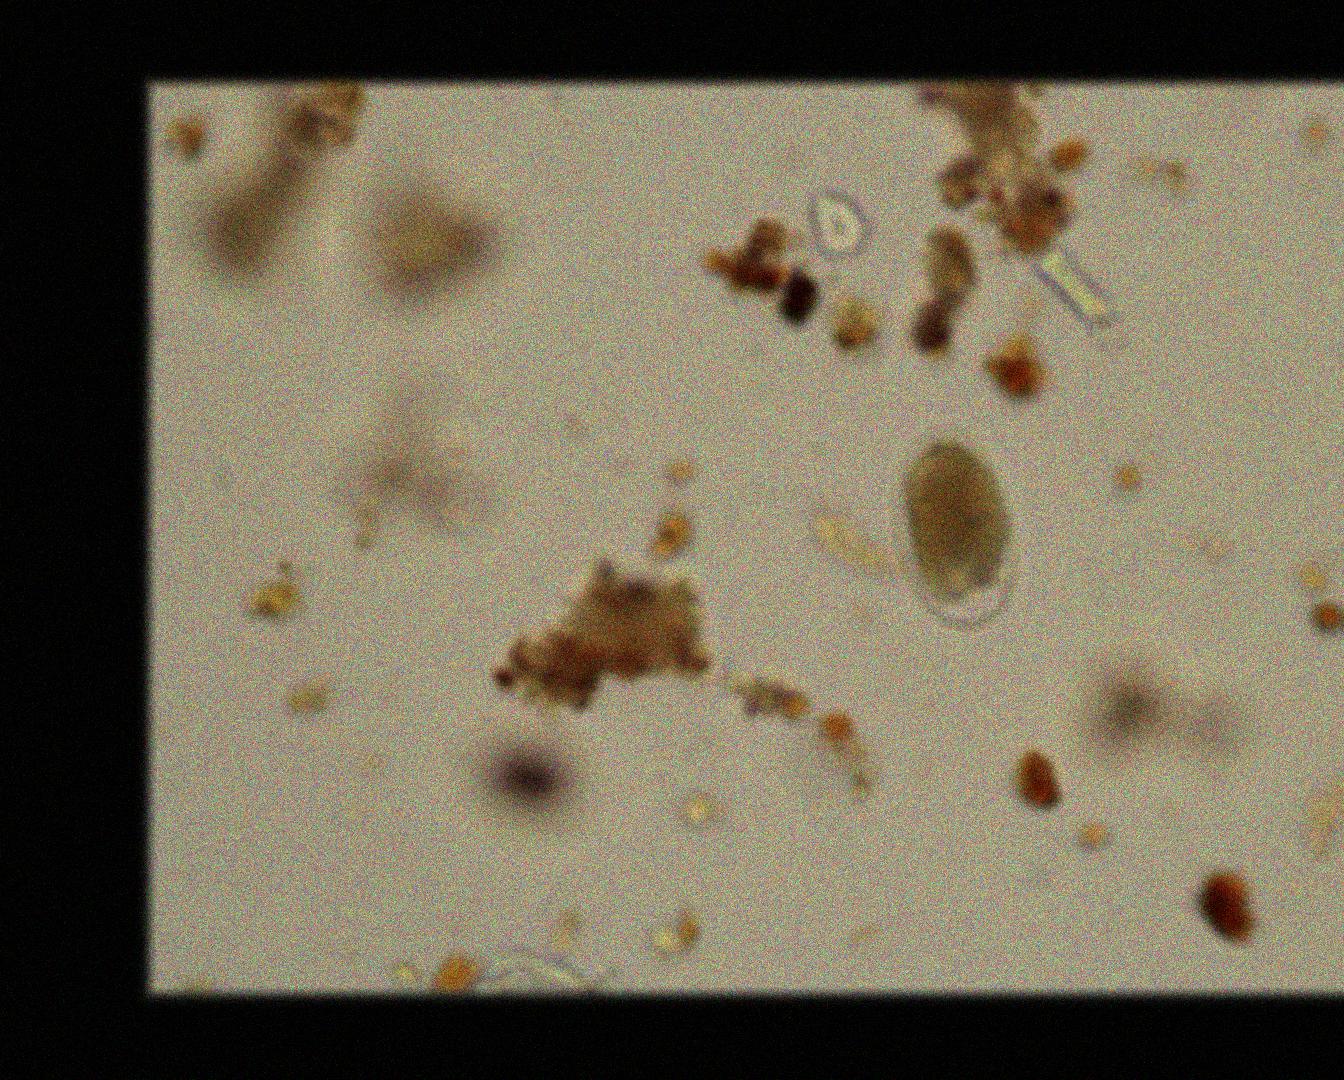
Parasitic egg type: Hookworm egg